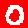
Digit: 0